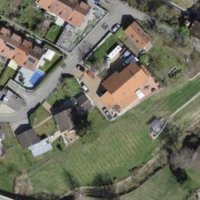
EUNIS habitat code: 54
Species observed at this site:
Prunus spinosa